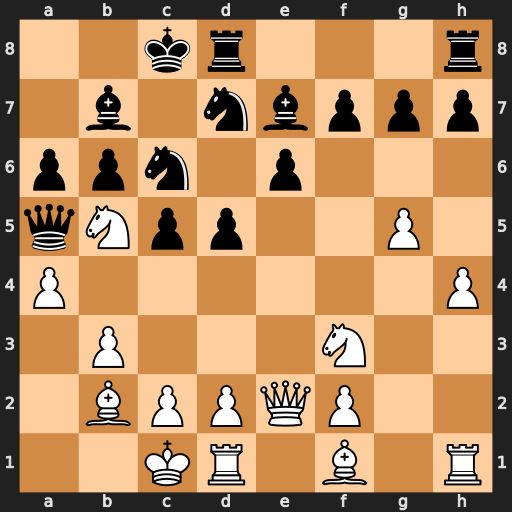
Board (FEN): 2kr3r/1b1nbppp/ppn1p3/qNpp2P1/P6P/1P3N2/1BPPQP2/2KR1B1R
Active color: w
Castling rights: -
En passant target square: -
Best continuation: Na7+ Nxa7 Bc3 Nc6 Bxa5